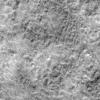
Atmospheric dust classification: not_dusty